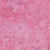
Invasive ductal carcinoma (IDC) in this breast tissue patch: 0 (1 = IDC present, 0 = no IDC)